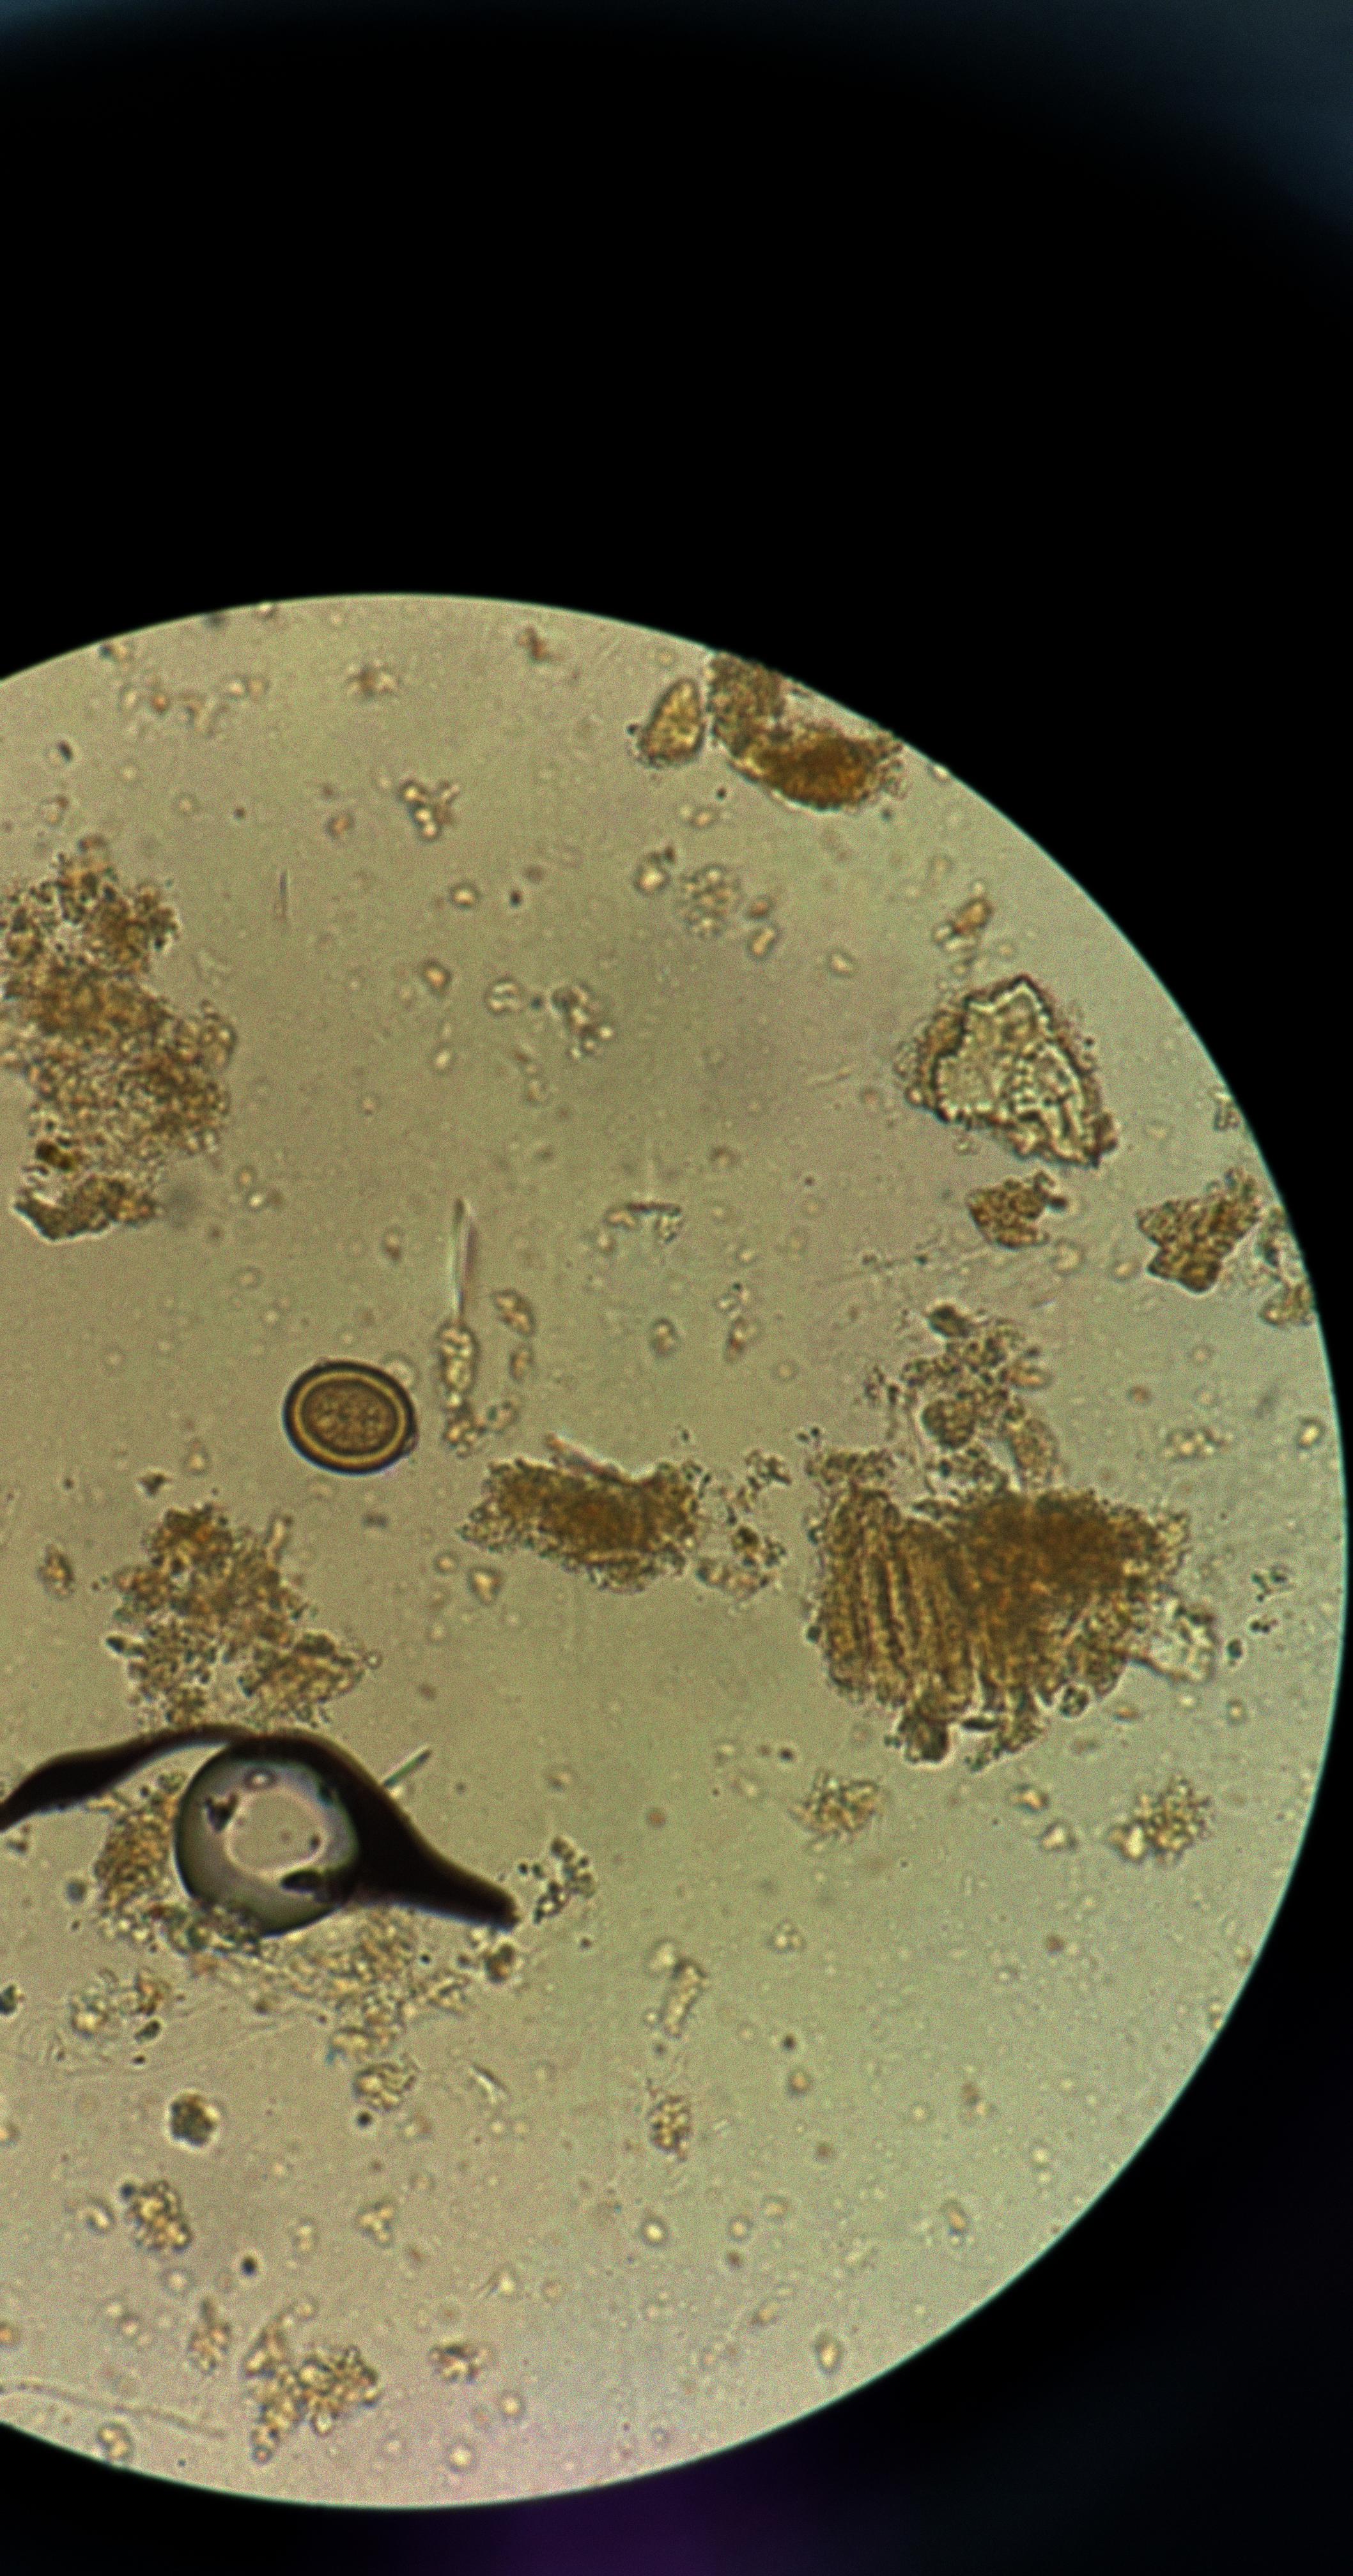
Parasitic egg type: Taenia spp. egg